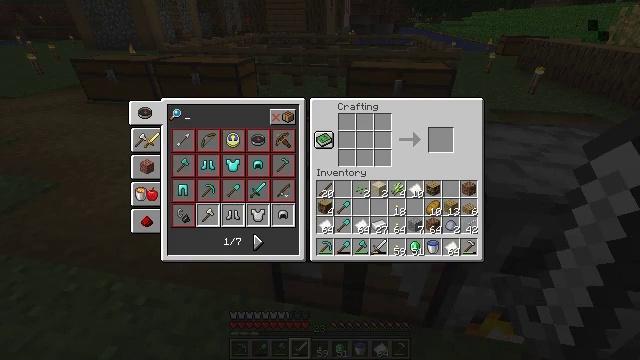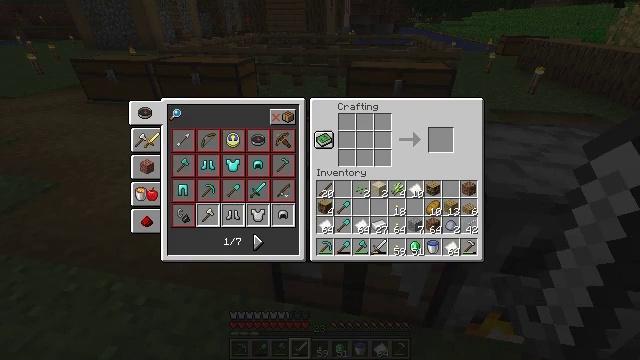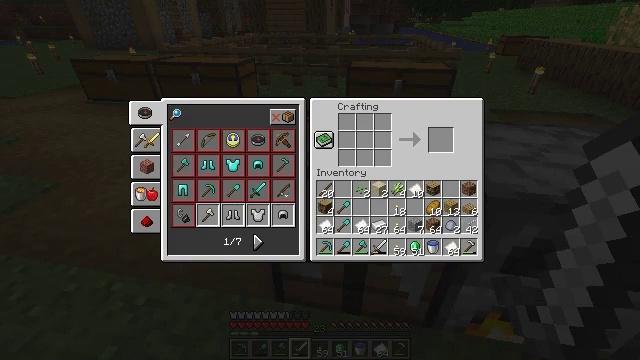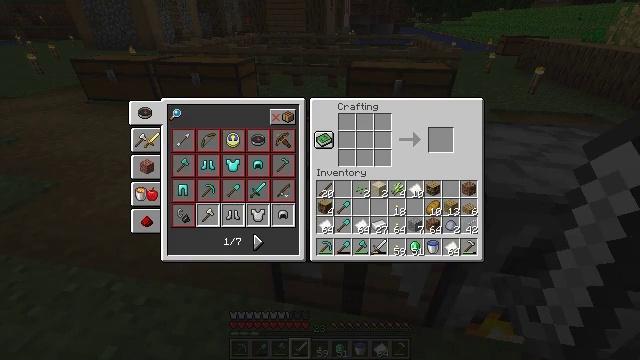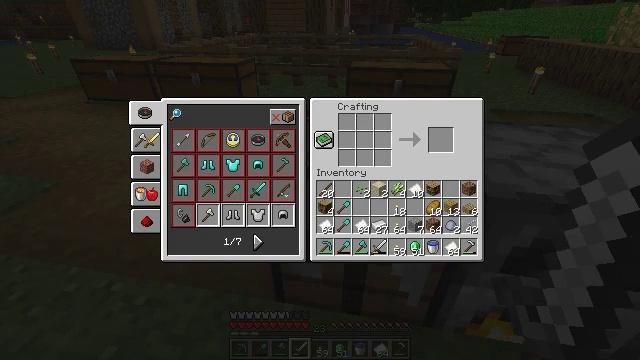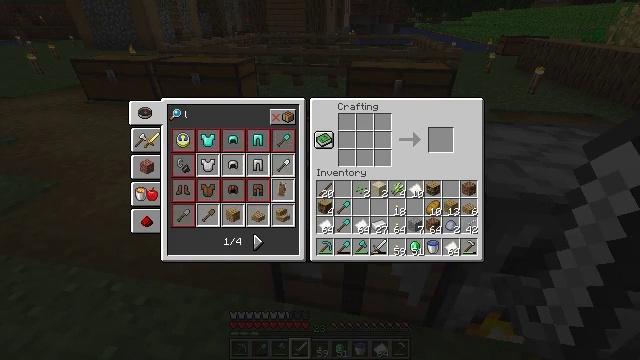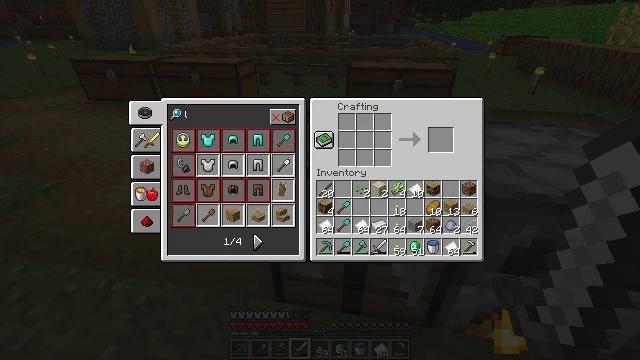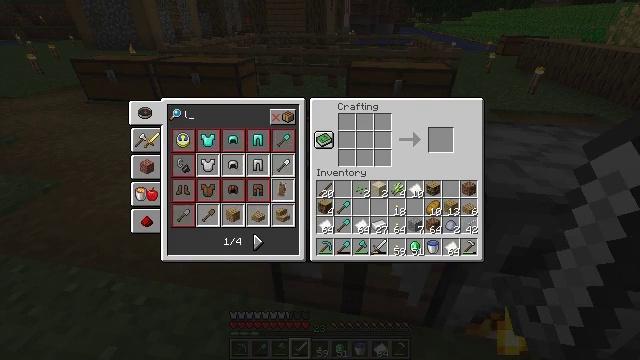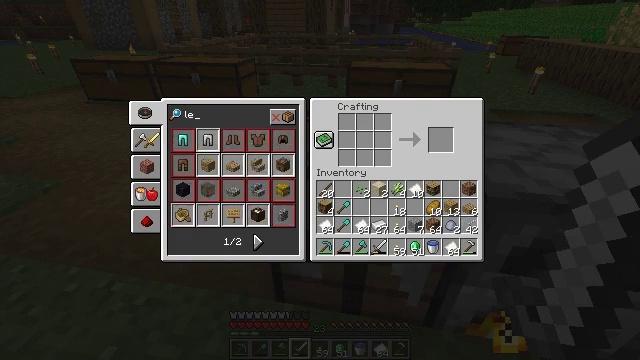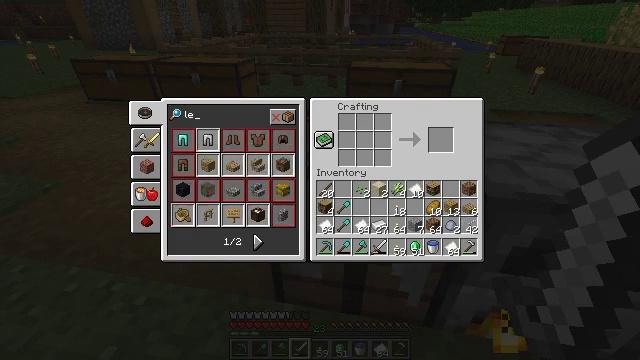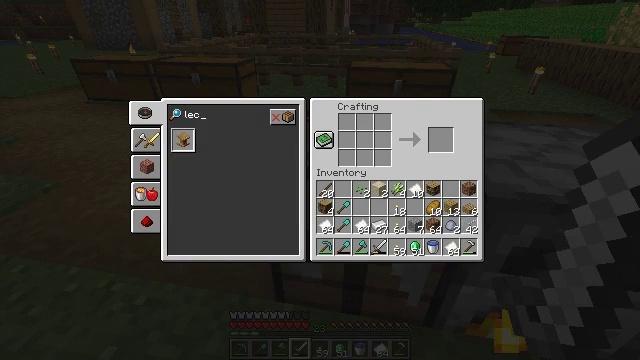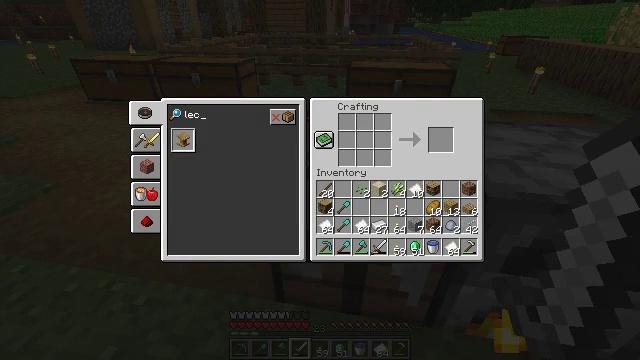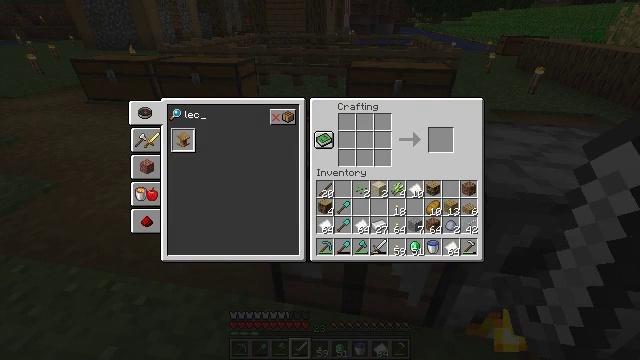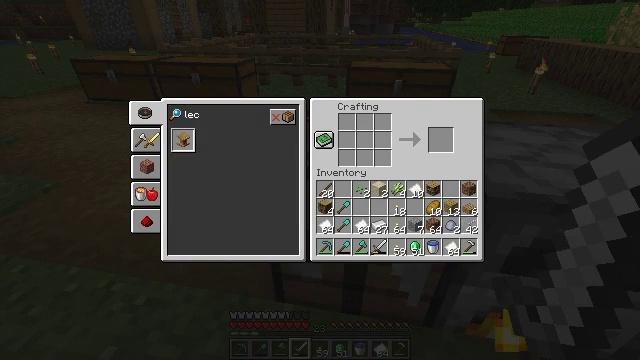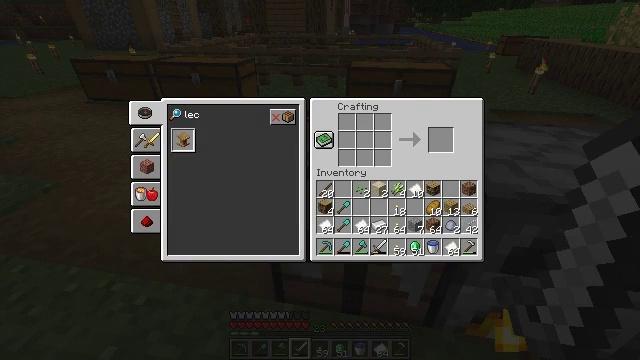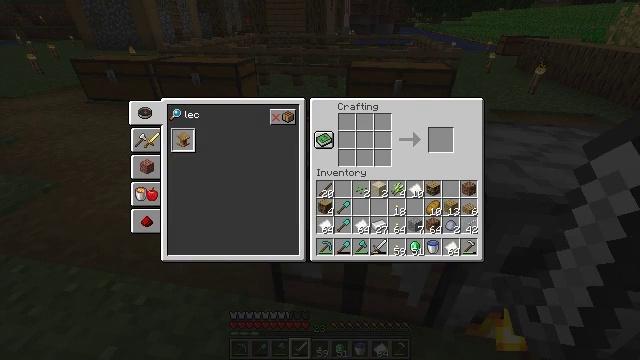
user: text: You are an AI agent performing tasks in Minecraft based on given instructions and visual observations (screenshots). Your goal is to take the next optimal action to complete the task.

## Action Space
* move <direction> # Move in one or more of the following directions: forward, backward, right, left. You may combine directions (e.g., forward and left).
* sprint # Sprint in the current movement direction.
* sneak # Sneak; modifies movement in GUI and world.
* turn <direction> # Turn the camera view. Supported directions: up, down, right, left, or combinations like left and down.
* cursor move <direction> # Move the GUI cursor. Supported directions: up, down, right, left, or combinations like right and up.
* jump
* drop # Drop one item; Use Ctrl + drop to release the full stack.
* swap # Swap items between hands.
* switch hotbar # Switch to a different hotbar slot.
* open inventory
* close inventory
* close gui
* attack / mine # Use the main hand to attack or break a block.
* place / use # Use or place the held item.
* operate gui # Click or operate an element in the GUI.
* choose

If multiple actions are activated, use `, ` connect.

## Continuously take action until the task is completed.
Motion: motion action
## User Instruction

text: Form a lectern by placing materials in the crafting grid.
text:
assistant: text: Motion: no_op
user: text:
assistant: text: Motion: no_op
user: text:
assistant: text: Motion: no_op
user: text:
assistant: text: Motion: no_op
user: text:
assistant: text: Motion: no_op
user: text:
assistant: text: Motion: no_op
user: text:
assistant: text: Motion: no_op
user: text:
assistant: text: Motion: no_op
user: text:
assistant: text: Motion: no_op
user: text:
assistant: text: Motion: no_op
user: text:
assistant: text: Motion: no_op
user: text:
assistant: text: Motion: no_op
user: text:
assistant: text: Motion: no_op
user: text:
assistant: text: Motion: no_op
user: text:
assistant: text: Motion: no_op
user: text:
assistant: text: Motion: no_op
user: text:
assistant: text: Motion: no_op
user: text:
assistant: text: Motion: no_op
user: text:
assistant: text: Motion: no_op
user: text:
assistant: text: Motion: no_op
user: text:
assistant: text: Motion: no_op
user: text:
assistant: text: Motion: cursor move left
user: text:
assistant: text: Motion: no_op
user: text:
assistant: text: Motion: no_op
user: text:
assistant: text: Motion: operate gui
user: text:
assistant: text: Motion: operate gui
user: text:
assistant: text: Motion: no_op
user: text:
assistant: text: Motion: cursor move right
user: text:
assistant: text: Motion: cursor move right and down
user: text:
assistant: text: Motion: cursor move right